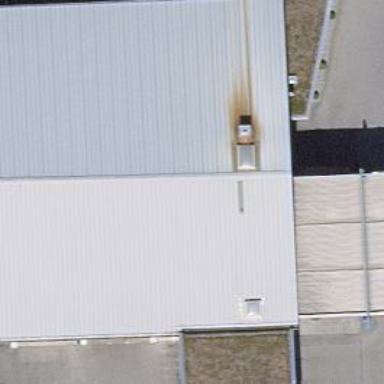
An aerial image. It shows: Car repair shop.